Interaction volume radius: 5 \u00c5
Interaction volume height: 15 \u00c5
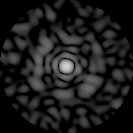
Disorder parameter: 0.8841